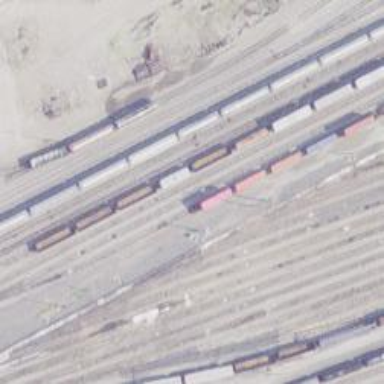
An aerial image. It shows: Railway yard in service.